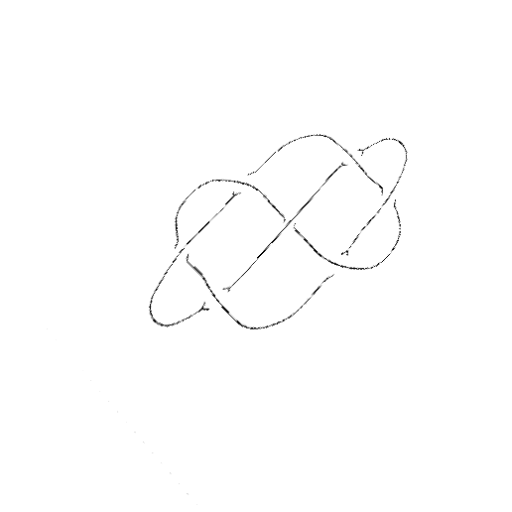
Crossing number: 7